Question: I'm trying to implement a generic function interface and I cannot make it work.
'''
export interface IToken {
token: string;
expires: number;
}
'''
'''
export interface ITokenMapper {
<T>(apiResult: any): T;
}
'''
'''
import {ITokenMapper} from "./interfaces/ITokenMapper";
import {IToken} from "./interfaces/IToken";
export const tokenMapper: ITokenMapper = function <IToken>(apiResult: any): IToken {
if(apiResult.token && apiResult.expires) {
return {token: apiResult.token as string, expires: apiResult.expires as number}
}
throw new Error('Unable to parse token');
};
'''
Here is a screenshot from 'tokenMapper.ts' saying IToken import is unused but I should have a use for it:

Edit : Using Typescript 3.0.3
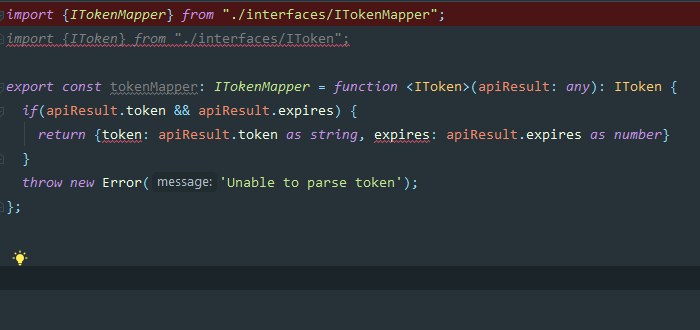
Answer: I believe you can accomplish your typing with a generic interface 'ITokenMapper<T>'
'''
interface IToken {
token: string;
expires: number;
}
interface ITokenMapper<T> {
(apiResult: T): T;
}
const tokenMapper: ITokenMapper<IToken> = function (apiResult) {
if(apiResult.token && apiResult.expires) {
return { token: apiResult.token as string, expires: apiResult.expires as number};
}
throw new Error('Unable to parse token');
};
'''
From: <URL>